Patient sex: F
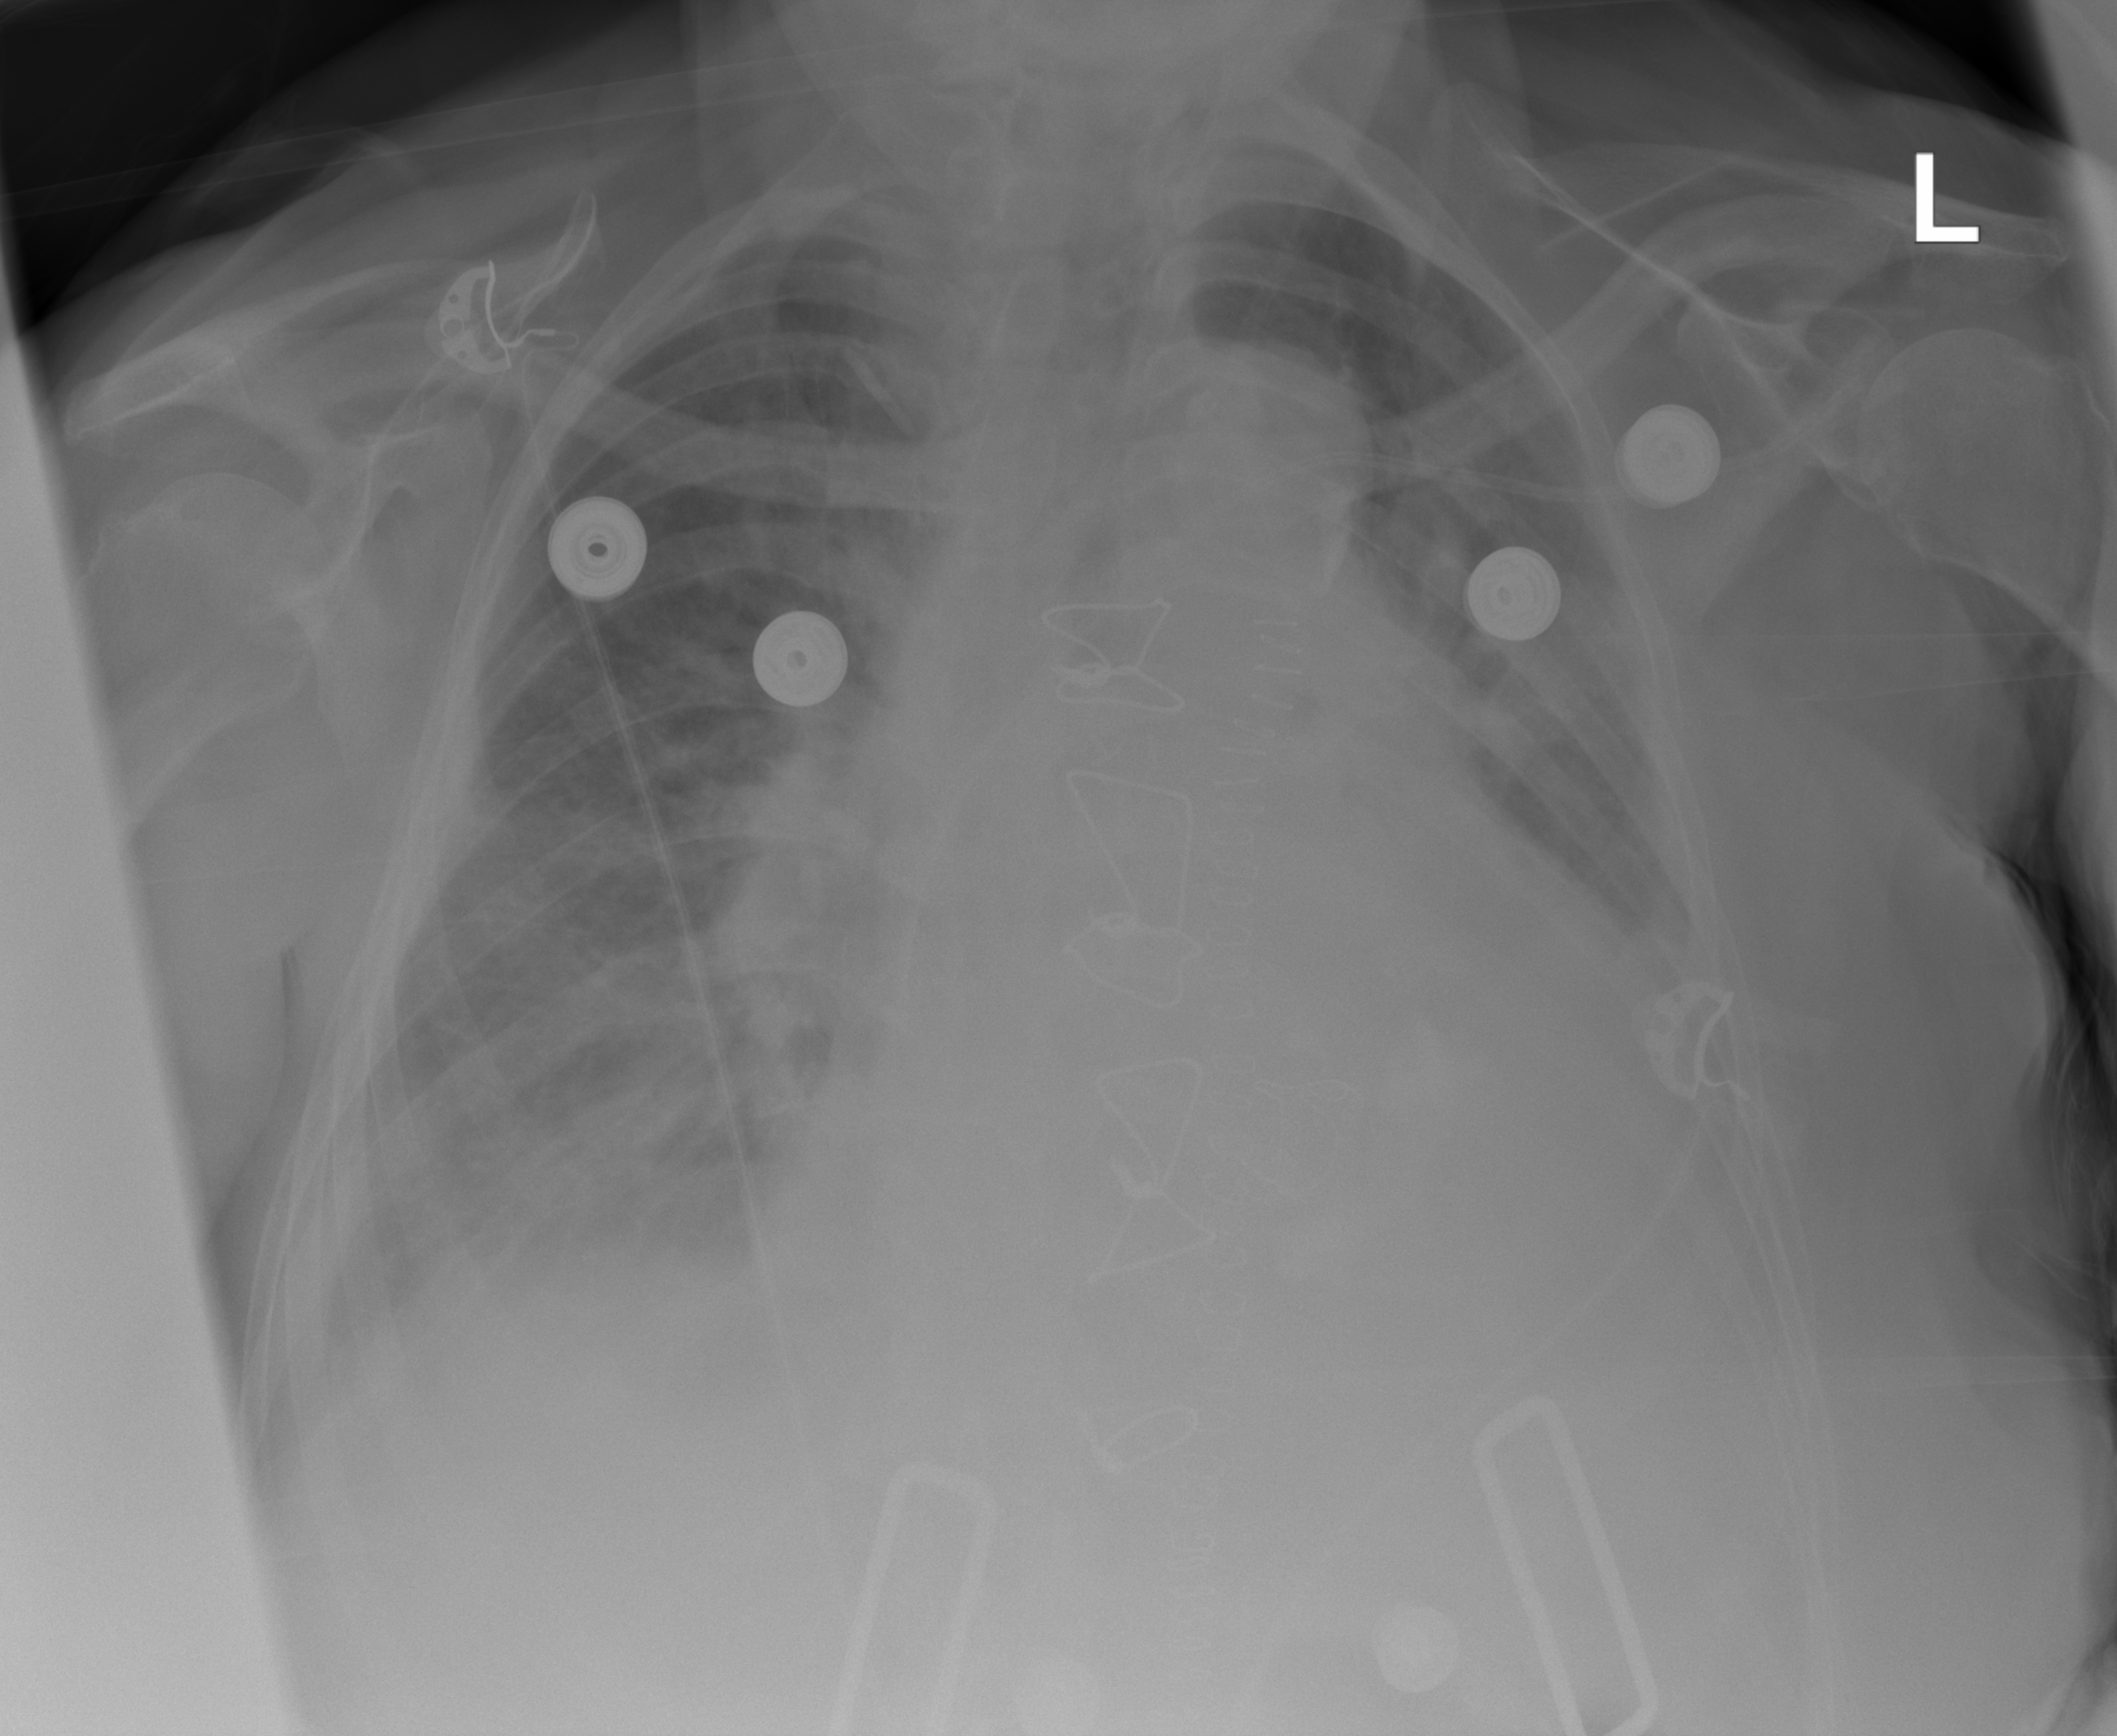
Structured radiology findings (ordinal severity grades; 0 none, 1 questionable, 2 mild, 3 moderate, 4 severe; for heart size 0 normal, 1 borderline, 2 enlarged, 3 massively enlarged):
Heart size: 3
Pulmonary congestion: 2
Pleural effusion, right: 2
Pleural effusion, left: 2
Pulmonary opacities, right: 2
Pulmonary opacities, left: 2
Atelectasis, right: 2
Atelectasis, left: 2